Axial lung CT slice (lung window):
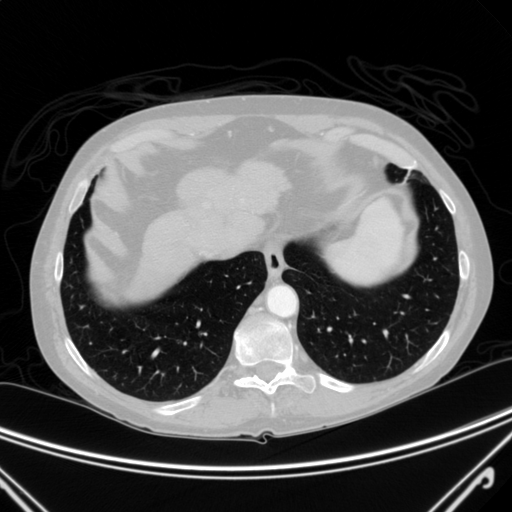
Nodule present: no